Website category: camera
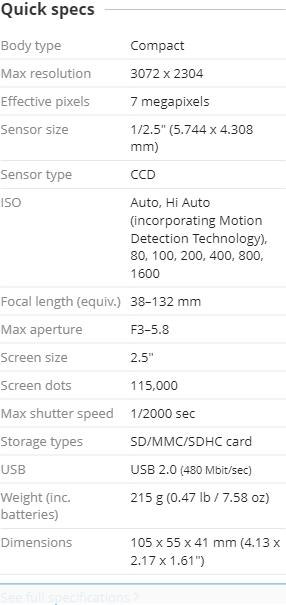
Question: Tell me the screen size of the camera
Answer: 2.5

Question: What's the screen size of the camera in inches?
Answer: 2.5

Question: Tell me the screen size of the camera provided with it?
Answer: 2.5

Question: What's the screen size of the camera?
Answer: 2.5

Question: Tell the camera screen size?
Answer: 2.5

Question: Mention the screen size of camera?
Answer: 2.5

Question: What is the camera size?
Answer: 2.5

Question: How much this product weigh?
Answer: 215 g (0.47 lb / 7.58 oz )

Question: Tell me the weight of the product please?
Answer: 215 g (0.47 lb / 7.58 oz )

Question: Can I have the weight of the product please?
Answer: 215 g (0.47 lb / 7.58 oz )

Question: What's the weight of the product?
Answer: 215 g (0.47 lb / 7.58 oz )

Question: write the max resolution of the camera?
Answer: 3072 x 2304

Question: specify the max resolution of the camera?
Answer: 3072 x 2304

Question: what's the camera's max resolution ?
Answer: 3072 x 2304

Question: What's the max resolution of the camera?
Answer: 3072 x 2304

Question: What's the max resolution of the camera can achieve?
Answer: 3072 x 2304

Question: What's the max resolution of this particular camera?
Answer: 3072 x 2304

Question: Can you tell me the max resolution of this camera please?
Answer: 3072 x 2304

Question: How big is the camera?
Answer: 105 x 55 x 41 mm (4.13 x 2.17 x 1.61 )

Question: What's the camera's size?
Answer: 105 x 55 x 41 mm (4.13 x 2.17 x 1.61 )

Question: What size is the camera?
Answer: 105 x 55 x 41 mm (4.13 x 2.17 x 1.61 )

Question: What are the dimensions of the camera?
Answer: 105 x 55 x 41 mm (4.13 x 2.17 x 1.61 )

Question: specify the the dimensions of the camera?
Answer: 105 x 55 x 41 mm (4.13 x 2.17 x 1.61 )

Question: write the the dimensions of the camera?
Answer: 105 x 55 x 41 mm (4.13 x 2.17 x 1.61 )

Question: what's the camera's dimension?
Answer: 105 x 55 x 41 mm (4.13 x 2.17 x 1.61 )